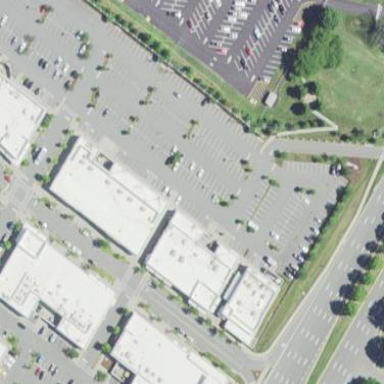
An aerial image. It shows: Road serving as parking aisle.